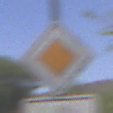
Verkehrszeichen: Vorfahrtsstrasse
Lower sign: VerlaufVorfahrtsstrasse9
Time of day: Midday
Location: Outdoor (RoadRail)
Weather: Clear
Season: NotSpecified
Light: Natural